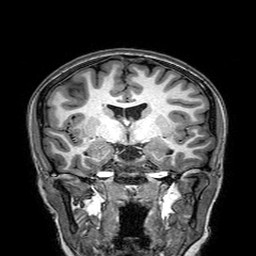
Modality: T1w
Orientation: sagittal
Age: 27
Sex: female
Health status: healthy
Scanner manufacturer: philips
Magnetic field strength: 3 T